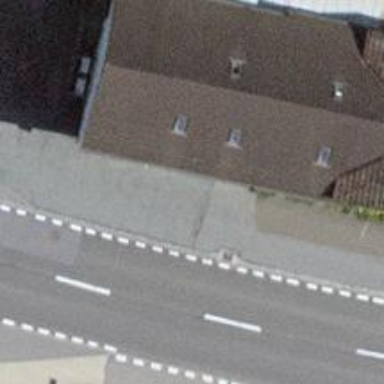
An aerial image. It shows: Bus stop with platform for public transport.